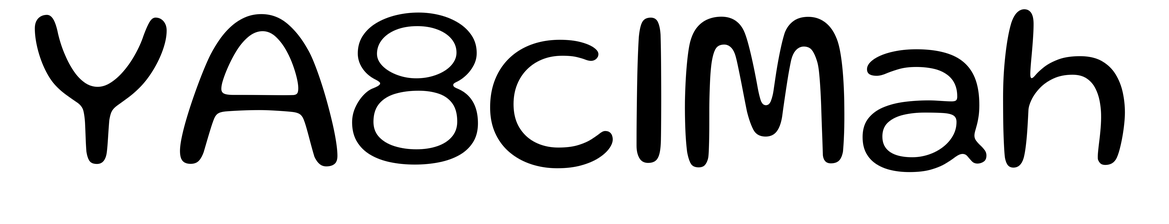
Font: Gluten_Light